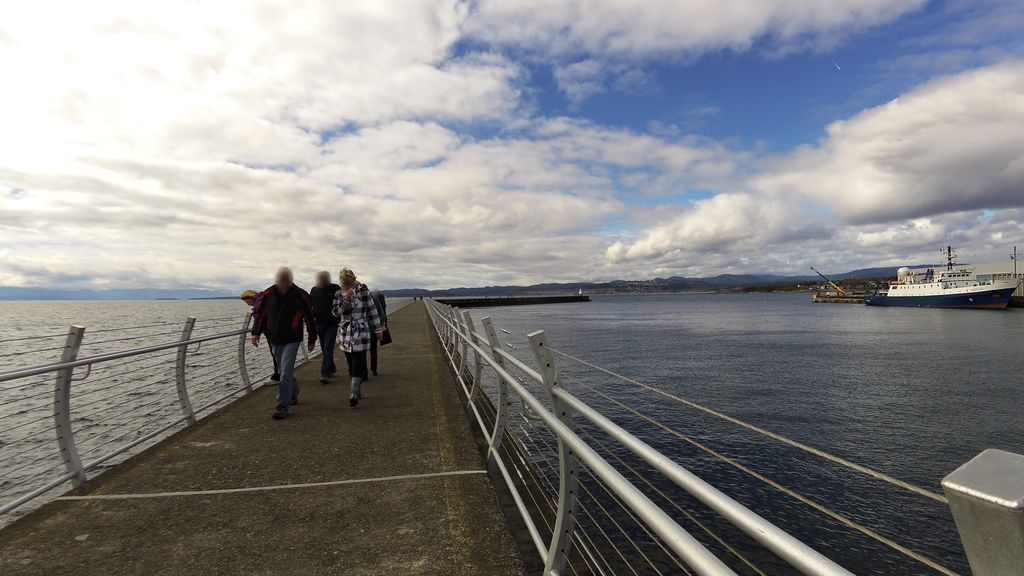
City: victoria